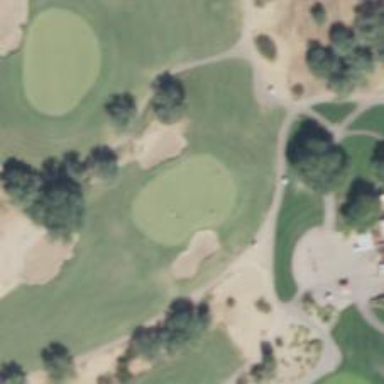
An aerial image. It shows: View of golf hole.